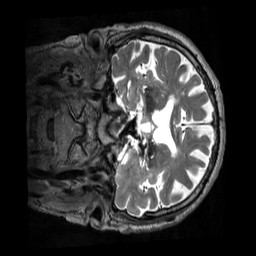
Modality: T2w
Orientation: coronal
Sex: male
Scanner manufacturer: siemens
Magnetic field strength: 3 T
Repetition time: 3.2 s
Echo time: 0.409 s